Field crop: tomato
Growth stage: 2
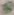
Species: solanum